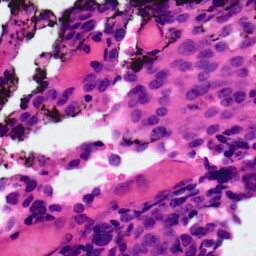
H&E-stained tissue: Ovarian